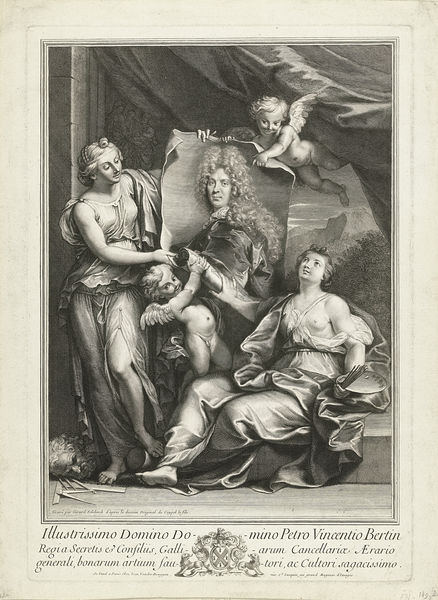
Titel: Portret van Pierre Vincent Bertin
Künstler: Gerard Edelinck
Standort: Amsterdam
Institution: Rijksmuseum
Schlagwörter: berg, gemälde, himmel, kopf, mann, nackt, schatten, weiß, frauen, menschen, busen, frau, kleider, licht, pfeiler, skizze, stuhl, zeichnung, bart, barock, falten, porträt, vorhang, hügel, kind, kinder, engel, perücke, bein, schrift, könig, stufe, buch, druck, stich, seite, herrscher, palette, pinsel, putten, allegorien, petrus, domino, latein, hoden, zirkel